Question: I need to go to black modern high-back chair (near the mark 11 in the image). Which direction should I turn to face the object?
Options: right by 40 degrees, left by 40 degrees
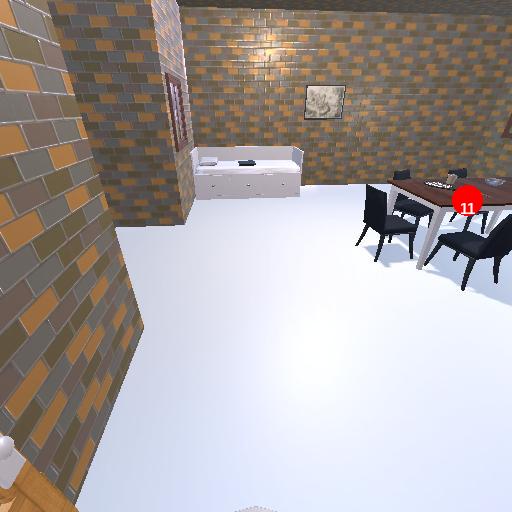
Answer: right by 40 degrees